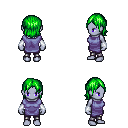
a pixel art fantasy rpg character, female body template, dark elf, purple skin, chain tabard jacket, metal pants, green long bangs hairstyle, white cloth bracers, four views (front, back, left, right), 2x2 character sprite sheet, small pixel art, hard edges, no anti-aliasing